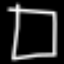
Label: square